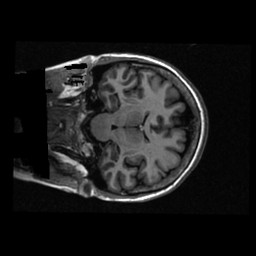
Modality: T1w
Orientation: coronal